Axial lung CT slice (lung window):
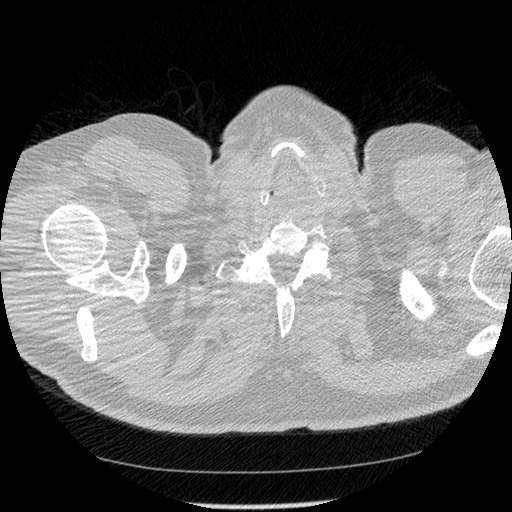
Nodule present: no